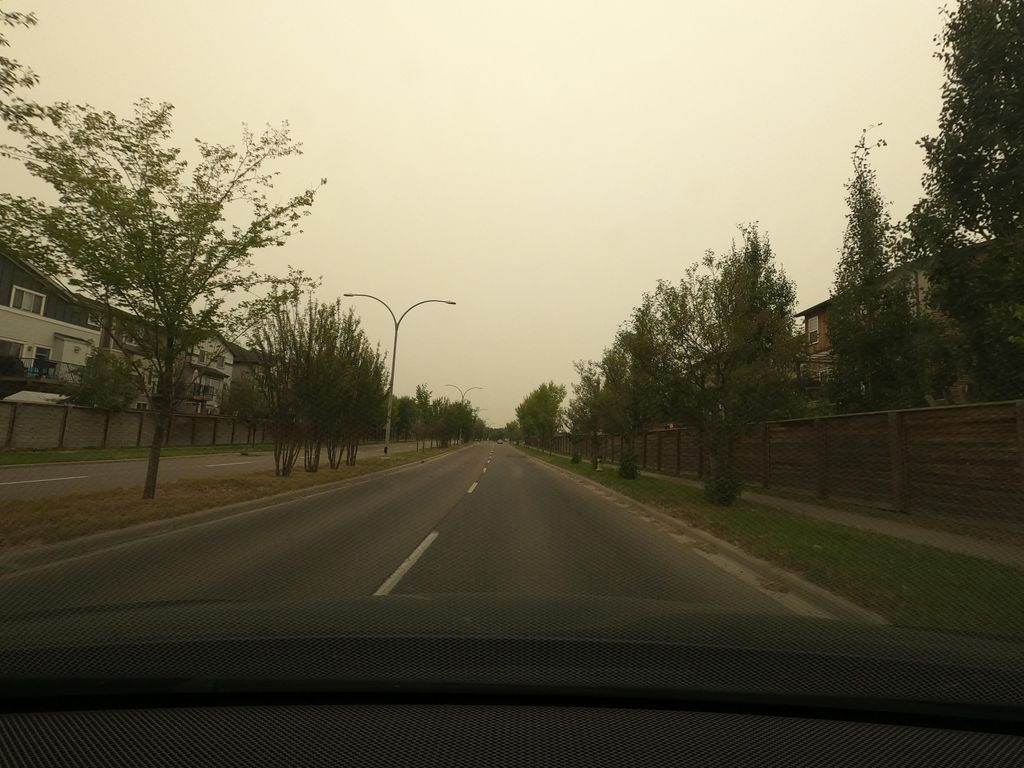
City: calgary